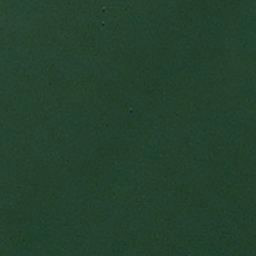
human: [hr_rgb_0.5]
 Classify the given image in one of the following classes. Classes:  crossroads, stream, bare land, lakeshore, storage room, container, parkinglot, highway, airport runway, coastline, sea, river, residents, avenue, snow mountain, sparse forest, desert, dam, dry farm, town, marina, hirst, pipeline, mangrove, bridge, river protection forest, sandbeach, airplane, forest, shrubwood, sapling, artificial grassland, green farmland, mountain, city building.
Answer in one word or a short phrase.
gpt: sea